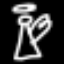
Label: angel